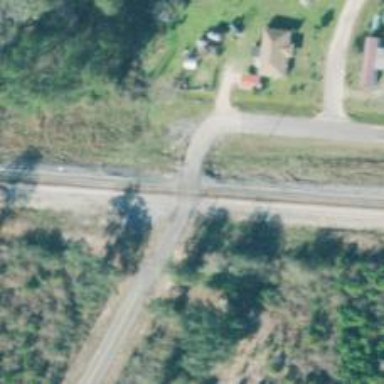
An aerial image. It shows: Level crossing with lights at railway intersection.